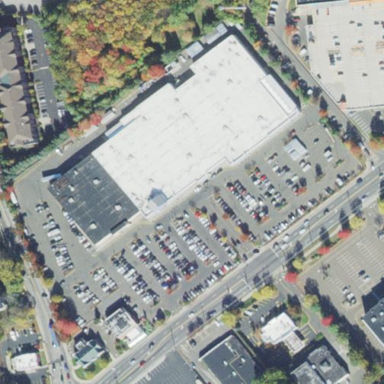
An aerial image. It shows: Retail area.